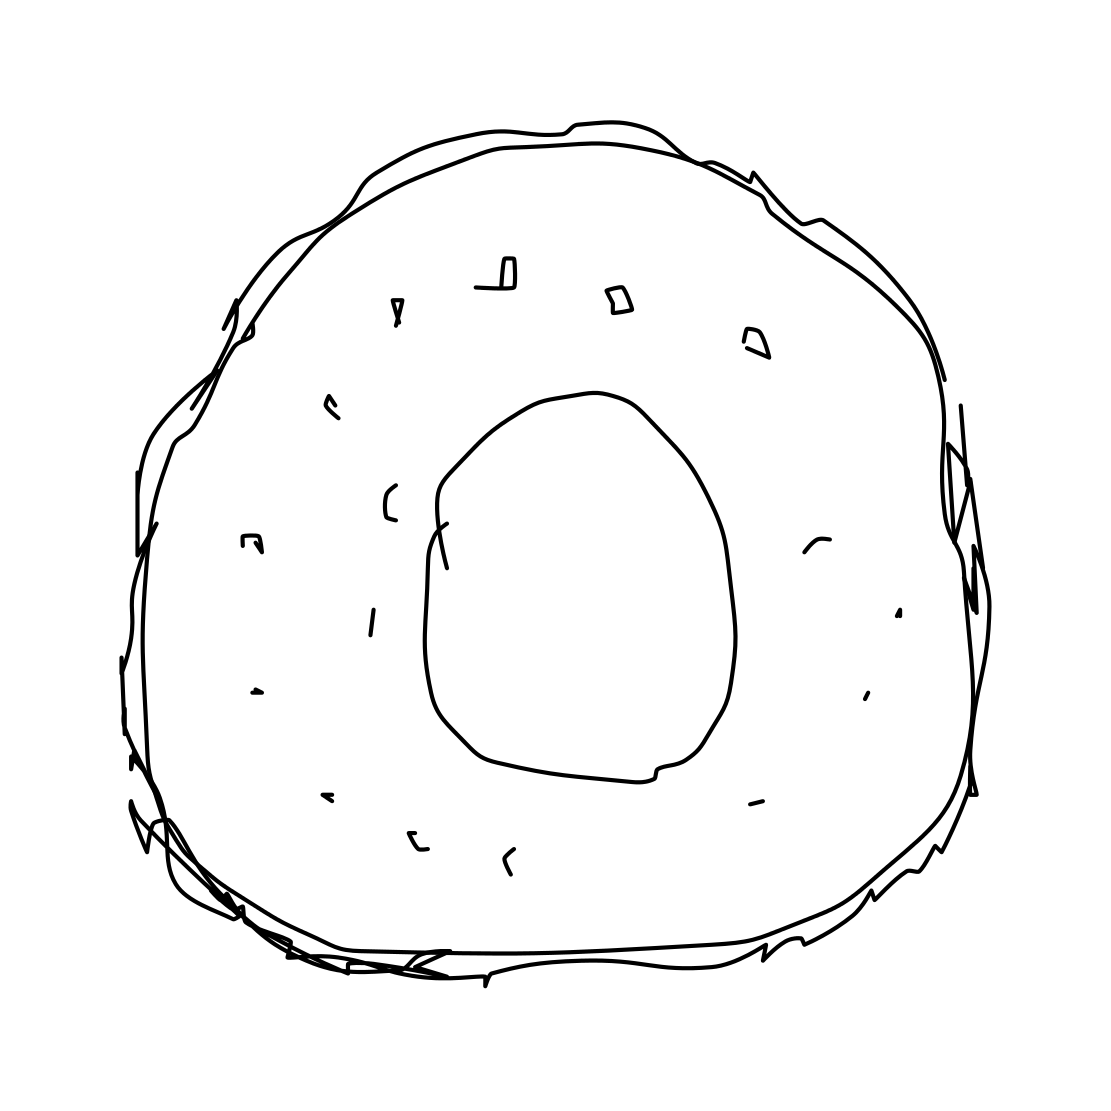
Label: donut